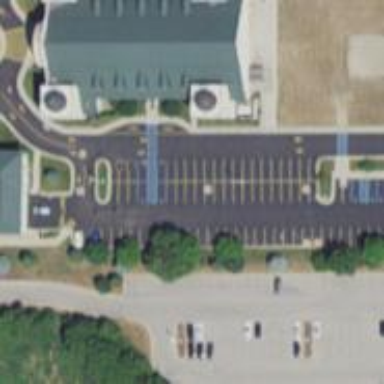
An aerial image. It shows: Parking space.